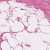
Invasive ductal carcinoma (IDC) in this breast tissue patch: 0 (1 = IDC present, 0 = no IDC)